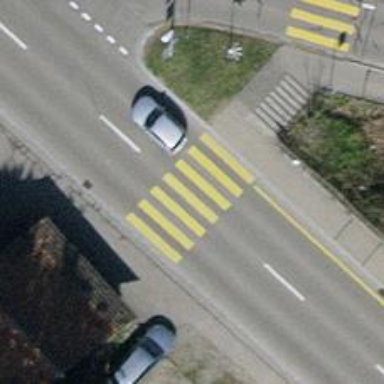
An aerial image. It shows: Marked footway crossing with table traffic calming feature.